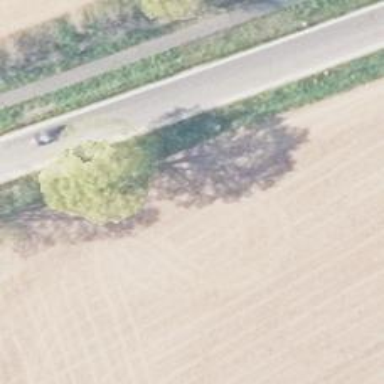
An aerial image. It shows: Deciduous broadleaved tree.